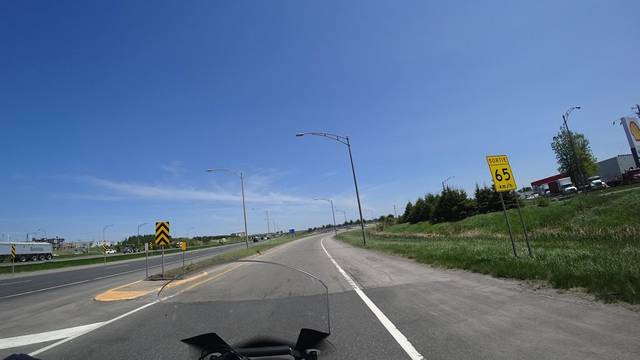
Region: Canada
Coordinates: 46.78, -71.164